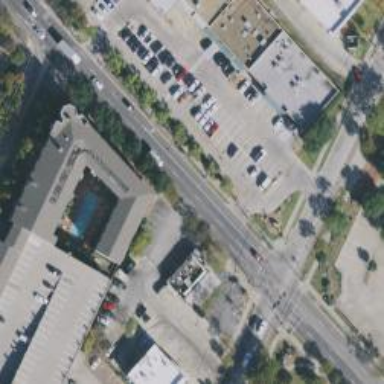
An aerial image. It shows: Secondary road with separate asphalt sidewalk.